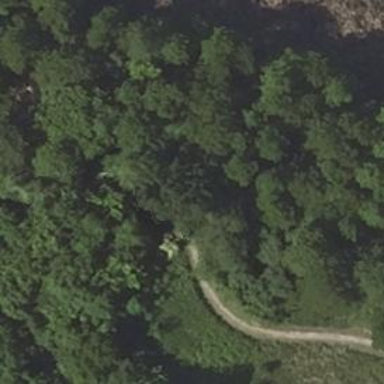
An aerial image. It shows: Path leading to bridge.